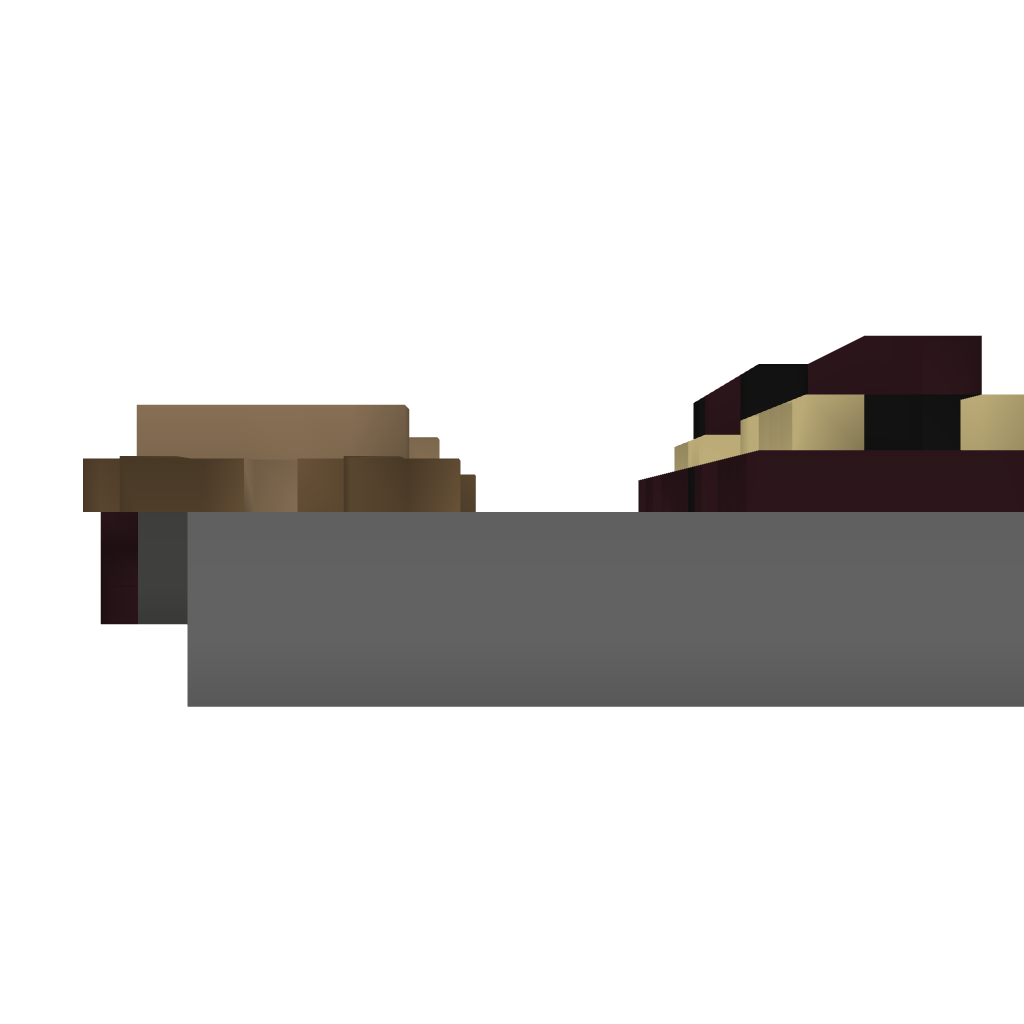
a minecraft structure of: dog stable